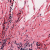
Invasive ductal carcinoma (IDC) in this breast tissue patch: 0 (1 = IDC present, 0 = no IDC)